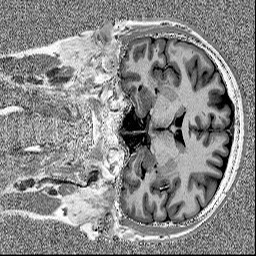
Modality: MP2RAGE
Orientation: coronal
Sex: male